Field crop: maize
Growth stage: 1
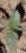
Species: datura